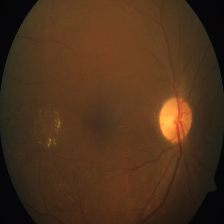
Diabetic retinopathy grade: Severe